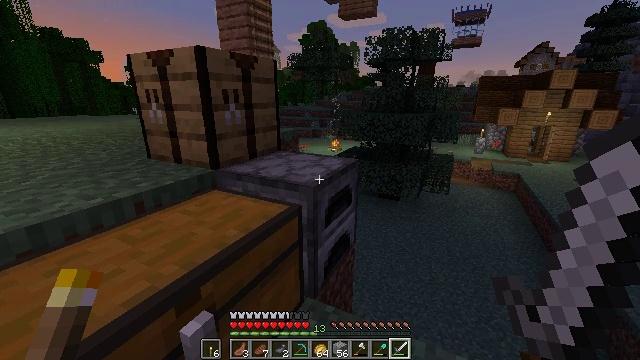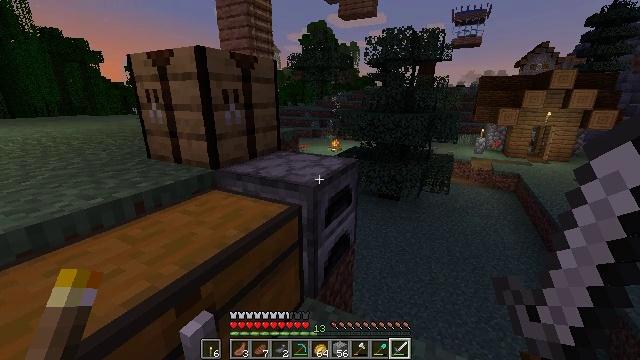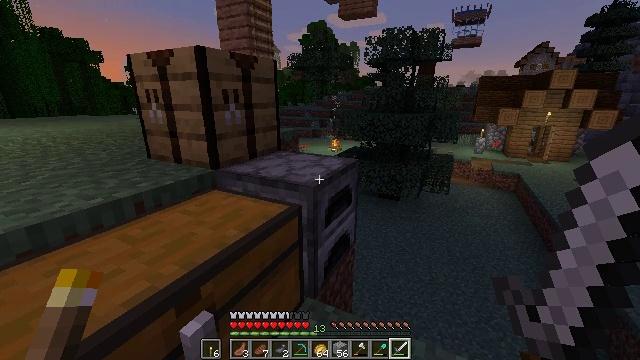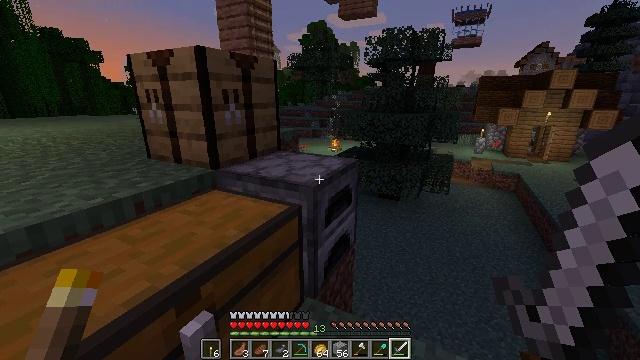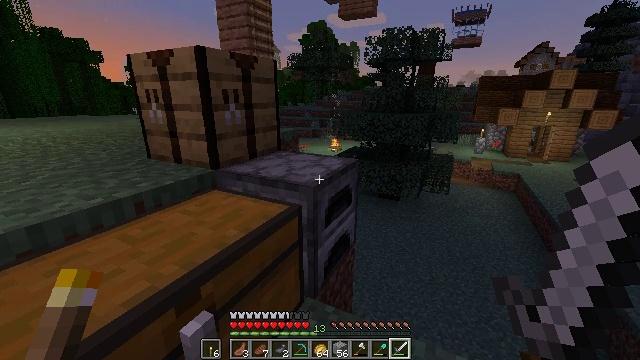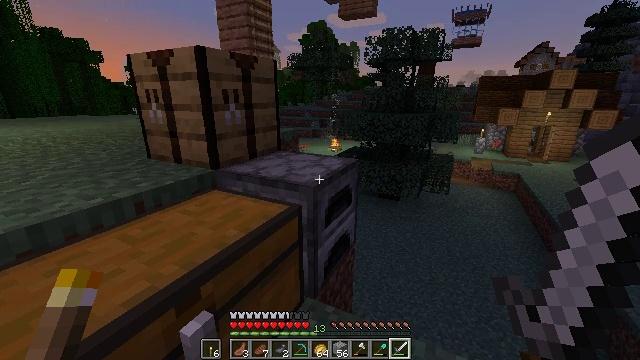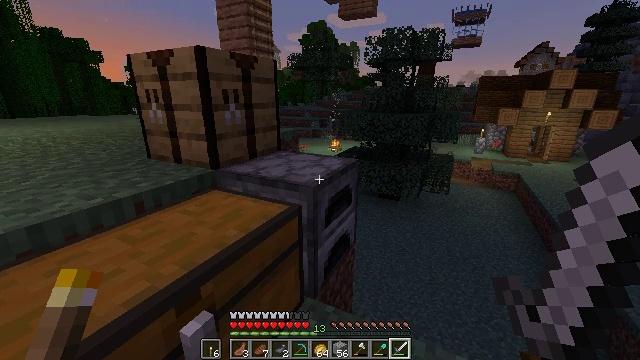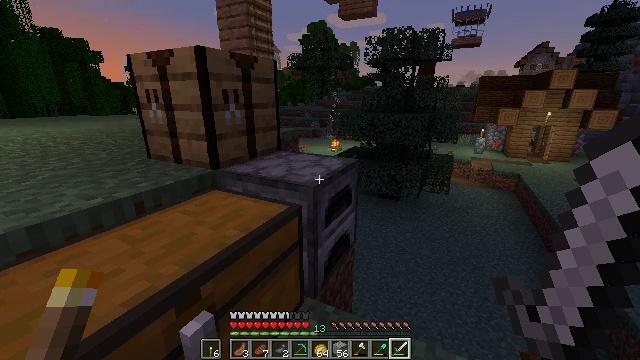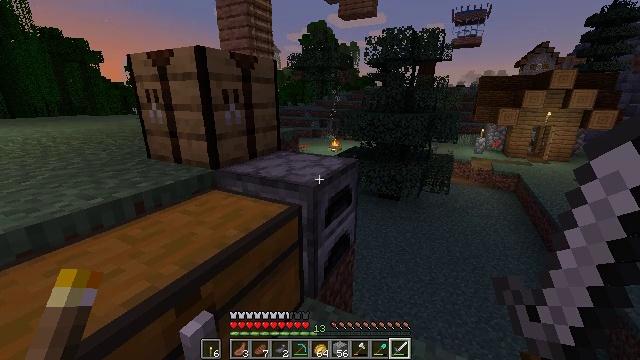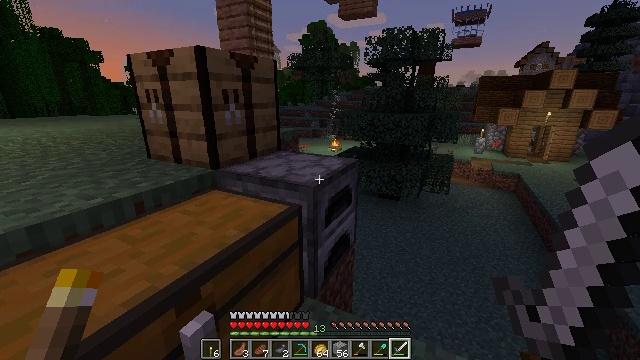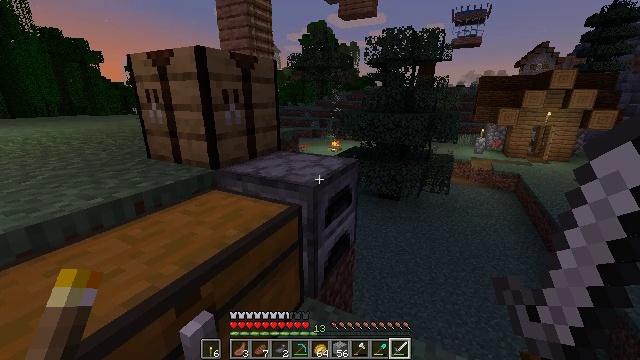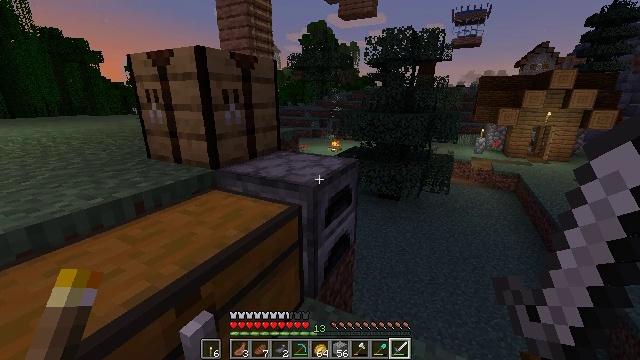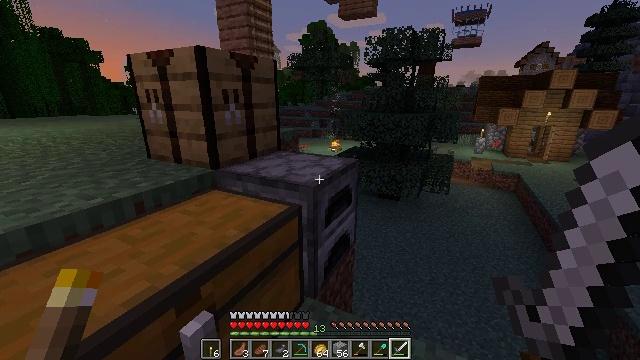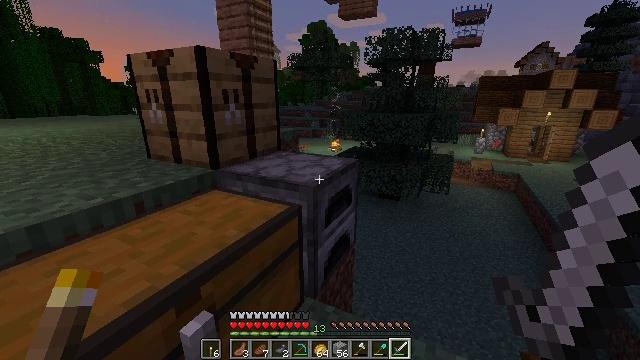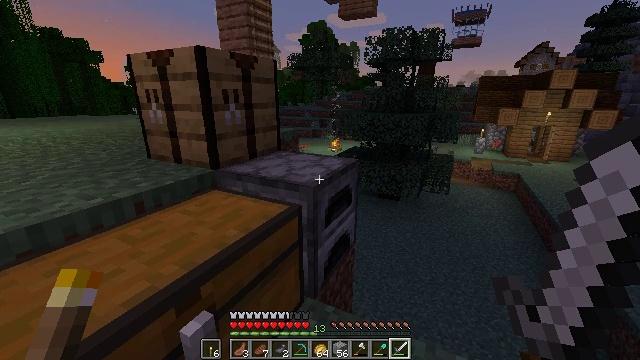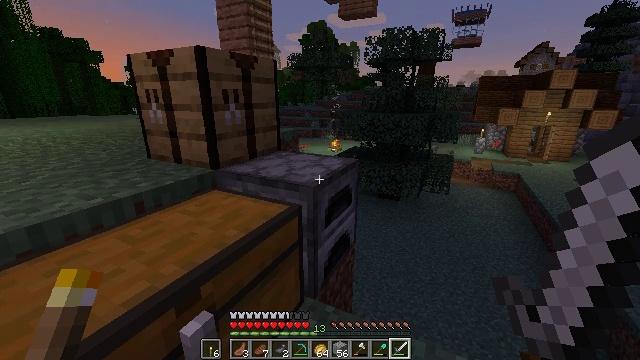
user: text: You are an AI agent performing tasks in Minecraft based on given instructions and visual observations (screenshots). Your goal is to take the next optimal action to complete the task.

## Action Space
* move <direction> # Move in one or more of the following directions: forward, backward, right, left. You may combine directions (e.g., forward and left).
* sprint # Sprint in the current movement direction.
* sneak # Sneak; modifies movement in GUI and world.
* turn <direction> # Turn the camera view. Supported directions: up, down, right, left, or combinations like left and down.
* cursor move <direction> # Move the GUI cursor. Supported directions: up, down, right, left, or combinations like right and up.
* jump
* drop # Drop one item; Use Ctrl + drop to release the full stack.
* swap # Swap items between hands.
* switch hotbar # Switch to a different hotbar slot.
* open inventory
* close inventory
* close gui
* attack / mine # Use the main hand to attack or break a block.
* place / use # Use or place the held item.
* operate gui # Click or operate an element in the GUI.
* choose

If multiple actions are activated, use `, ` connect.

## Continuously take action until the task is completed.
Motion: motion action
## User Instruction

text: Break the melon to get slices.
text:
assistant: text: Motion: no_op
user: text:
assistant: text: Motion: no_op
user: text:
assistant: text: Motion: no_op
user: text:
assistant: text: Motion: no_op
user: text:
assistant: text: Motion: no_op
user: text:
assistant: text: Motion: no_op
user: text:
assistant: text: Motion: no_op
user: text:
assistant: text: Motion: no_op
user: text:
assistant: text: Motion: no_op
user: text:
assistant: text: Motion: no_op
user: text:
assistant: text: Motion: no_op
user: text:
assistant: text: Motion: no_op
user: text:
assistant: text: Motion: no_op
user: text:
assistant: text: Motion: no_op
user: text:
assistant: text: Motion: no_op
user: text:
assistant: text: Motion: no_op
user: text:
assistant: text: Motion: no_op
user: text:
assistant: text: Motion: no_op
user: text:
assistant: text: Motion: no_op
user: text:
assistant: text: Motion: no_op
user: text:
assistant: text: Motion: no_op
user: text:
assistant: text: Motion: no_op
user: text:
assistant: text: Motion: no_op
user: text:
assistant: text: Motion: no_op
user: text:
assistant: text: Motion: no_op
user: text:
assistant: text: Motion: no_op
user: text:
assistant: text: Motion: no_op
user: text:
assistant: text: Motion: no_op
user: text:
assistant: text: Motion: no_op
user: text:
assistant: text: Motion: no_op